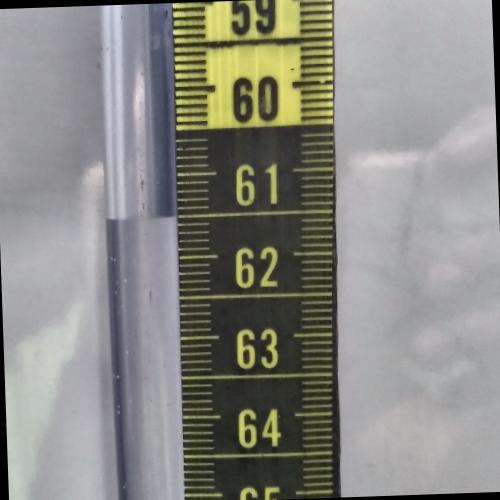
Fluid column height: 61.5 cm